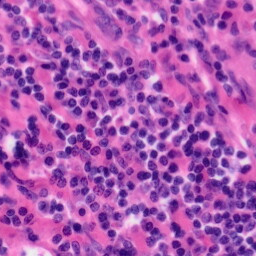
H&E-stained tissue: Tonsil